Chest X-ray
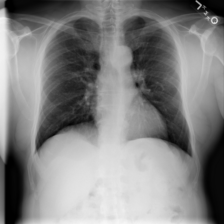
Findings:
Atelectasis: negative
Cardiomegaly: negative
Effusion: negative
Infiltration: negative
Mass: negative
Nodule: negative
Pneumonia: negative
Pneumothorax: negative
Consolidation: negative
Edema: negative
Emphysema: negative
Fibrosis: negative
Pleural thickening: negative
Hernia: negative